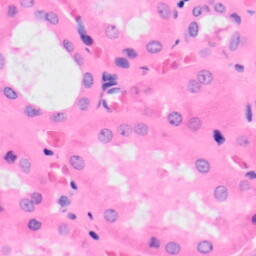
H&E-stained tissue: Kidney